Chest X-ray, PA view. Patient: 52 years old, sex M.
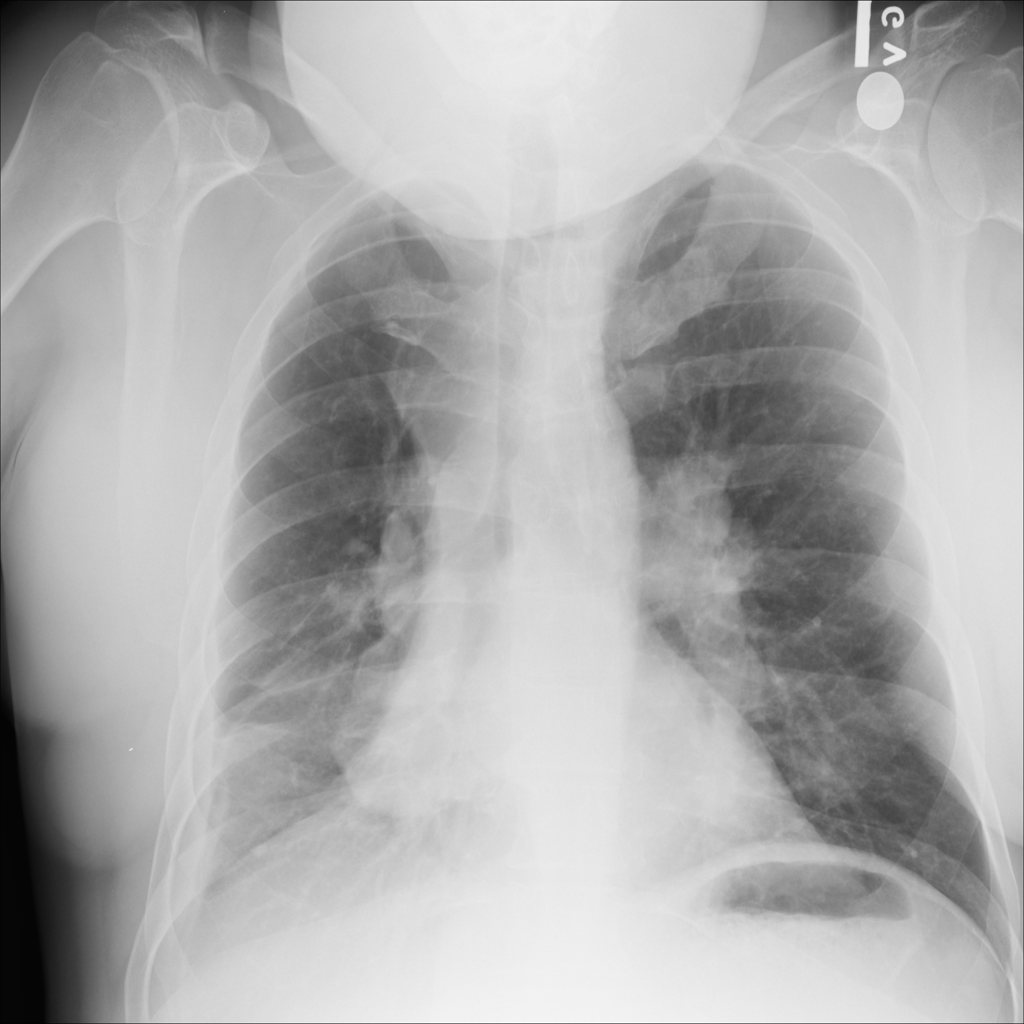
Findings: No Finding